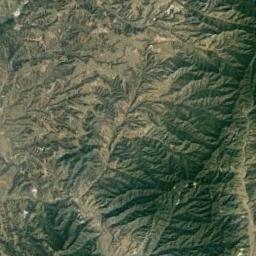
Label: mountain